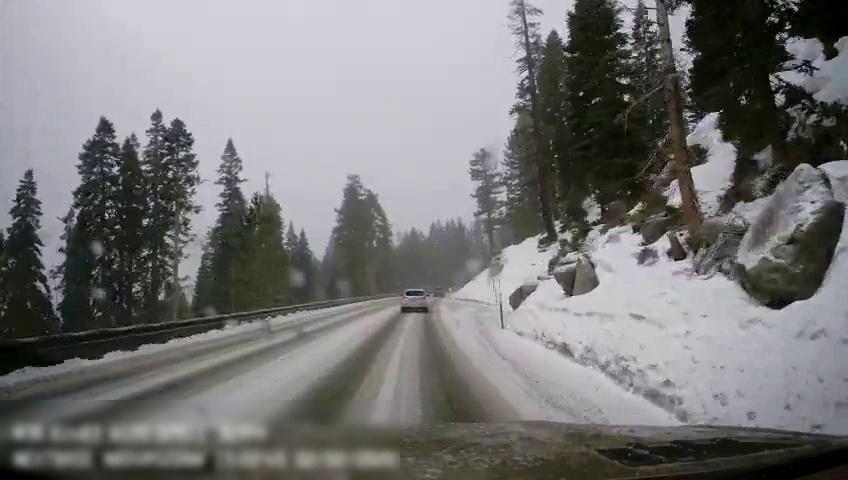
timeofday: Day
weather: Snowy
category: Drivable Space
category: Vehicles | SUV
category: Vehicles | Car